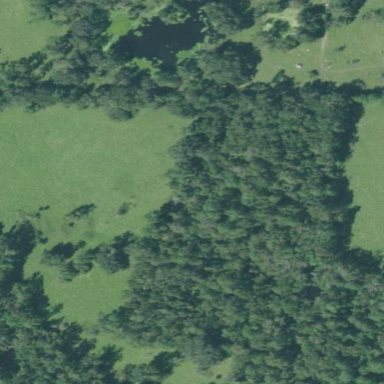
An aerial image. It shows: Mixed woodland area with various types of leaves.